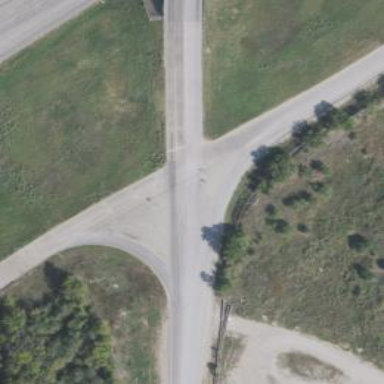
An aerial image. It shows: Secondary road with frontage access.